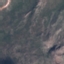
Land use / land cover class: HerbaceousVegetation